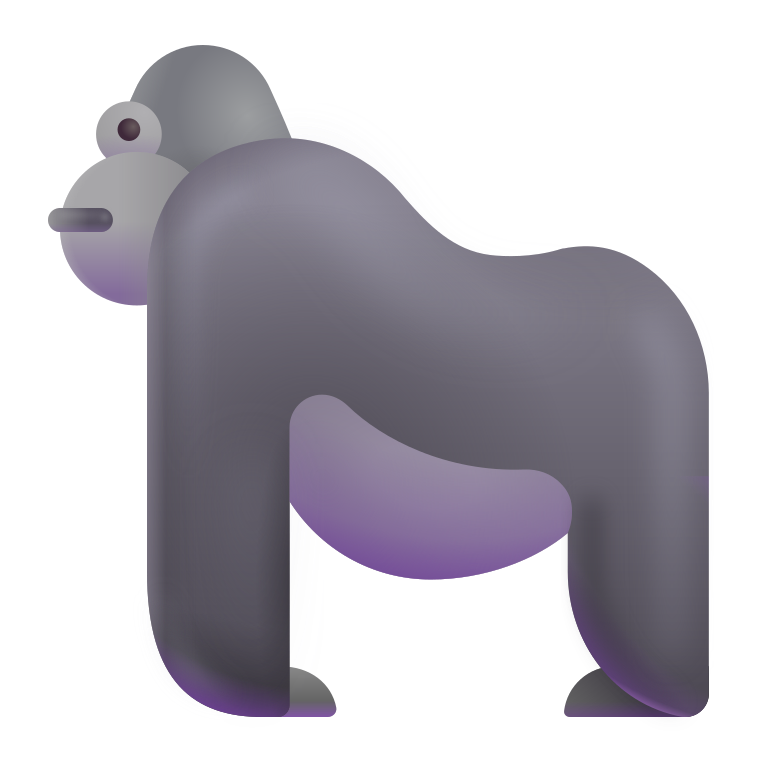
gorilla color